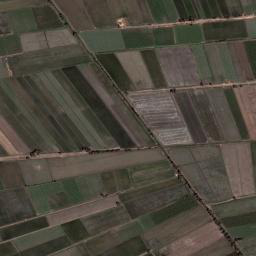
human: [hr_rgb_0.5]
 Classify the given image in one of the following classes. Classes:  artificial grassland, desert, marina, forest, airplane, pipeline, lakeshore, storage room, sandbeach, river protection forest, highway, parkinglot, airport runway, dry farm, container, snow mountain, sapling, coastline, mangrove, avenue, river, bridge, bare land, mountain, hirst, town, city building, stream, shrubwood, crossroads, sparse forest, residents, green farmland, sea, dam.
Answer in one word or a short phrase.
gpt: green farmland